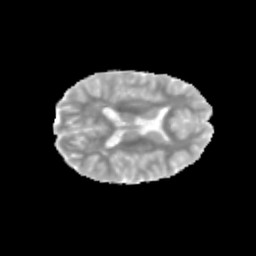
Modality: MD
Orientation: axial
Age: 13
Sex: female
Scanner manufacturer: siemens
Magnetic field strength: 3 T
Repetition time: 3.8 s
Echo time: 0.07 s